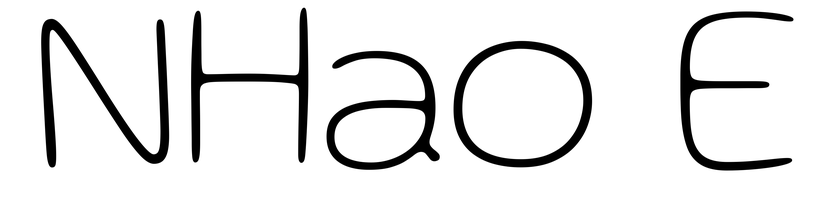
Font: Gluten_Thin